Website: ulta-beauty
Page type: account-selection
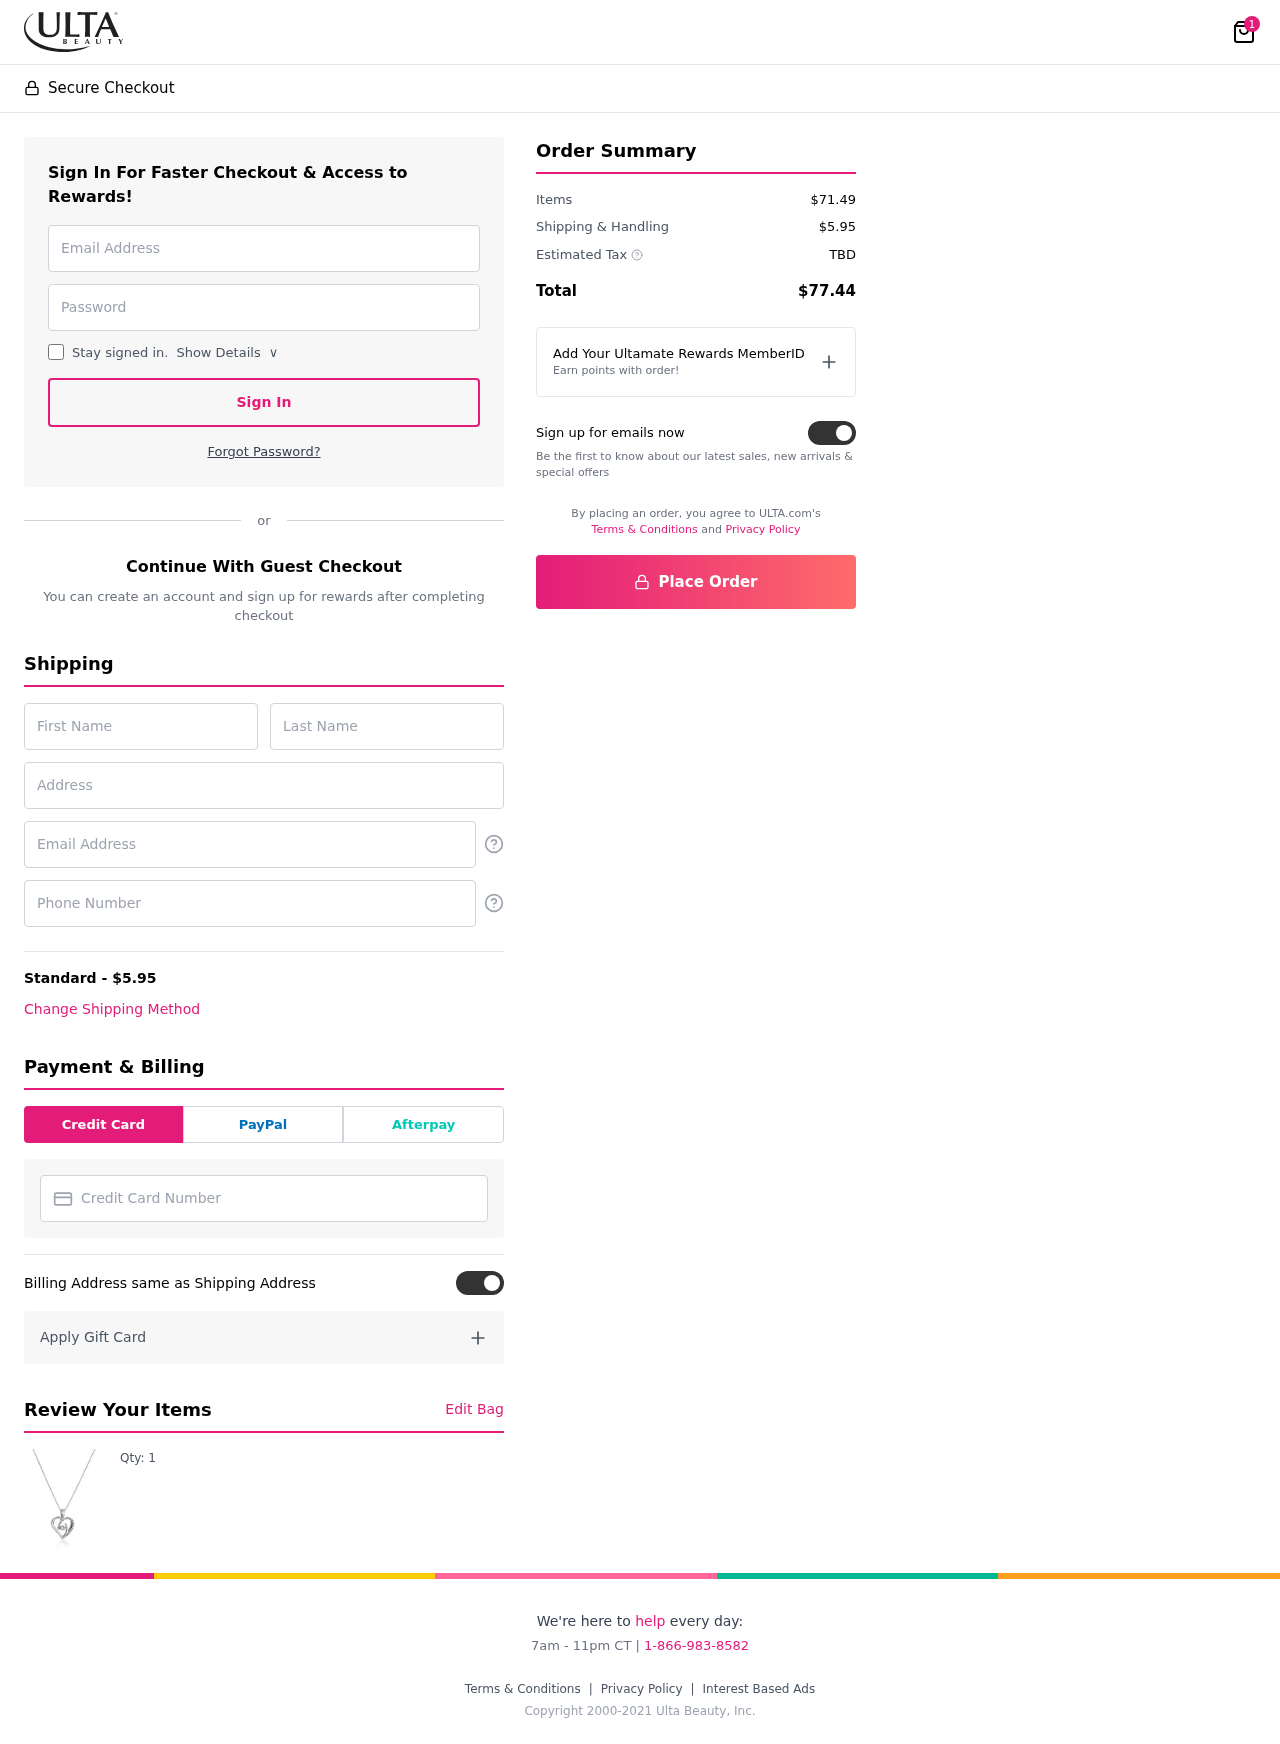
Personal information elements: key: PII_CARD_NUMBER
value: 2233 5157 0837 4998
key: PII_EMAIL
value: mmendoza@gmail.com
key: PII_EMAIL2
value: mmendoza@gmail.com
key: PII_FIRSTNAME
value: Melissa
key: PII_LASTNAME
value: Mendoza
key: PII_PHONE
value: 8746498794
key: PII_STREET
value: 87905 Romero Divide
Product elements: key: PRODUCT1_QUANTITY
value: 1
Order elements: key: ORDER_NUM_ITEMS
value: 1
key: ORDER_SHIPPING_COST
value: $5.95
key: ORDER_SUBTOTAL
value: $71.49
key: ORDER_TAX
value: TBD
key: ORDER_TOTAL
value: $77.44